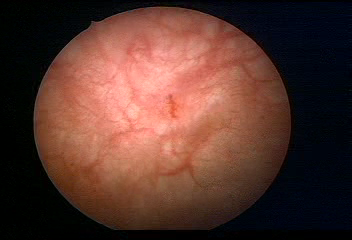
Modality: WLC
Class: Normal mucosa
Bladder cancer association: No